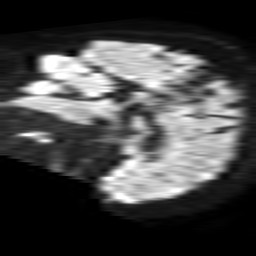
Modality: TRACE
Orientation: sagittal
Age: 53
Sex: female
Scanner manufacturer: philips
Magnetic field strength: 1.5 T
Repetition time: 4.6 s
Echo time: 0.08631 s